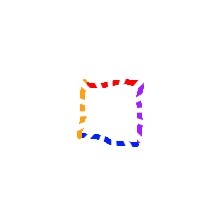
Shape: square